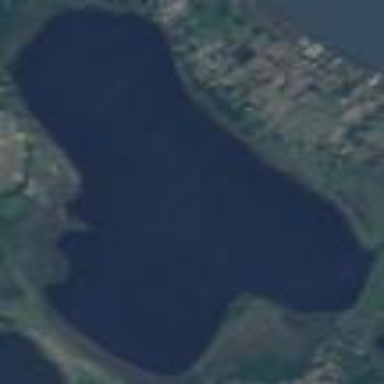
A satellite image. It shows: Lake with natural water.